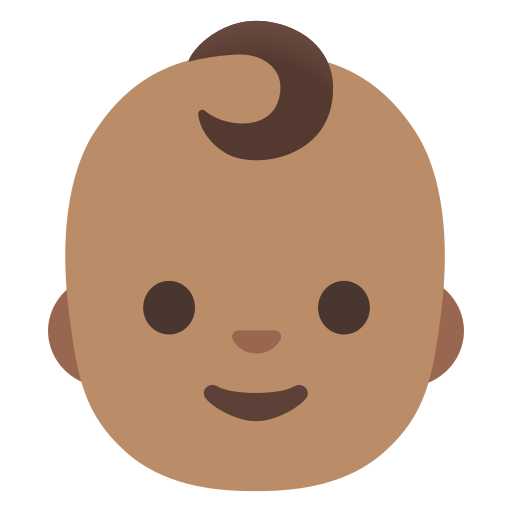
Emoji: 👶🏽